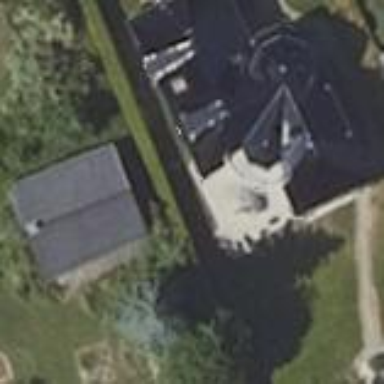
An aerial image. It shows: Simple house.